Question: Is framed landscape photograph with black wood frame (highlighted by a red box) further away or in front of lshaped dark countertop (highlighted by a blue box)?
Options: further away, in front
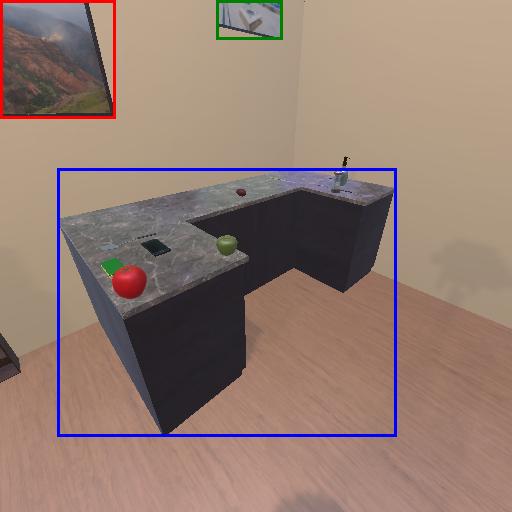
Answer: further away